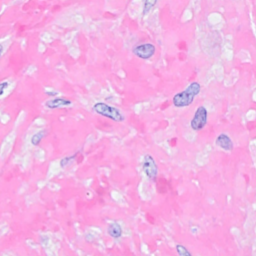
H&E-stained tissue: Breast